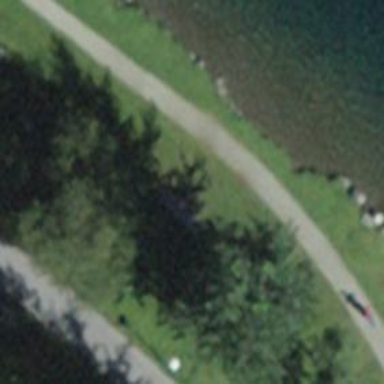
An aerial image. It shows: Burlywood bench for relaxation.